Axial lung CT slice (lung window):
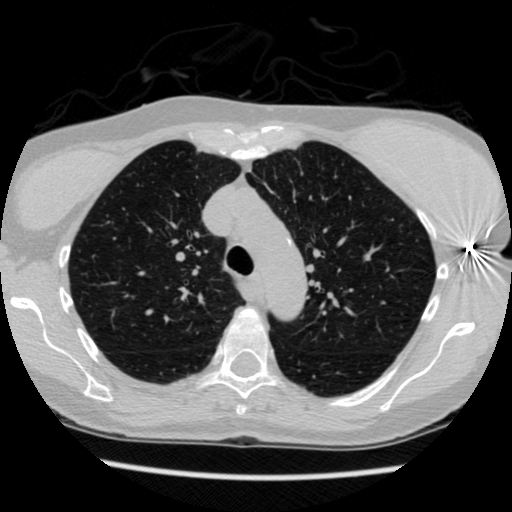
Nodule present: no